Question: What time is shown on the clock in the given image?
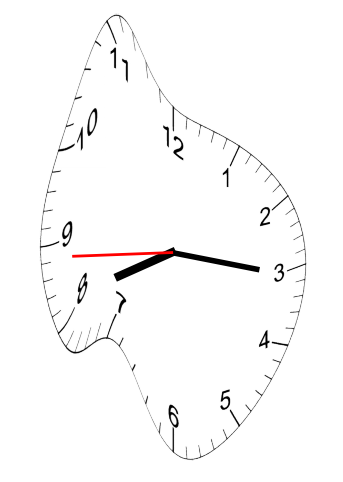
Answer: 08:15:44